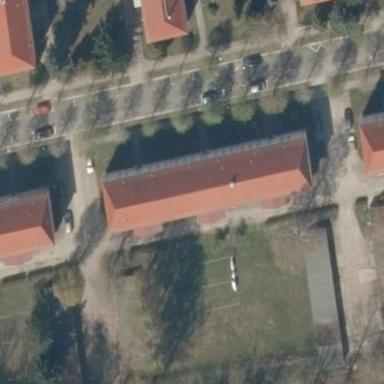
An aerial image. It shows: Hipped roof on apartment building.